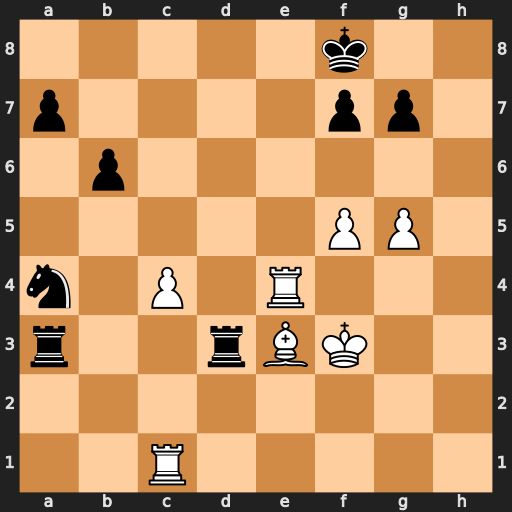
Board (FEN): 5k2/p4pp1/1p6/5PP1/n1P1R3/r2rBK2/8/2R5
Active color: w
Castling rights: -
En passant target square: -
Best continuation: Rh1 Rxe3+ Rxe3 Rxe3+ Kxe3